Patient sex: M
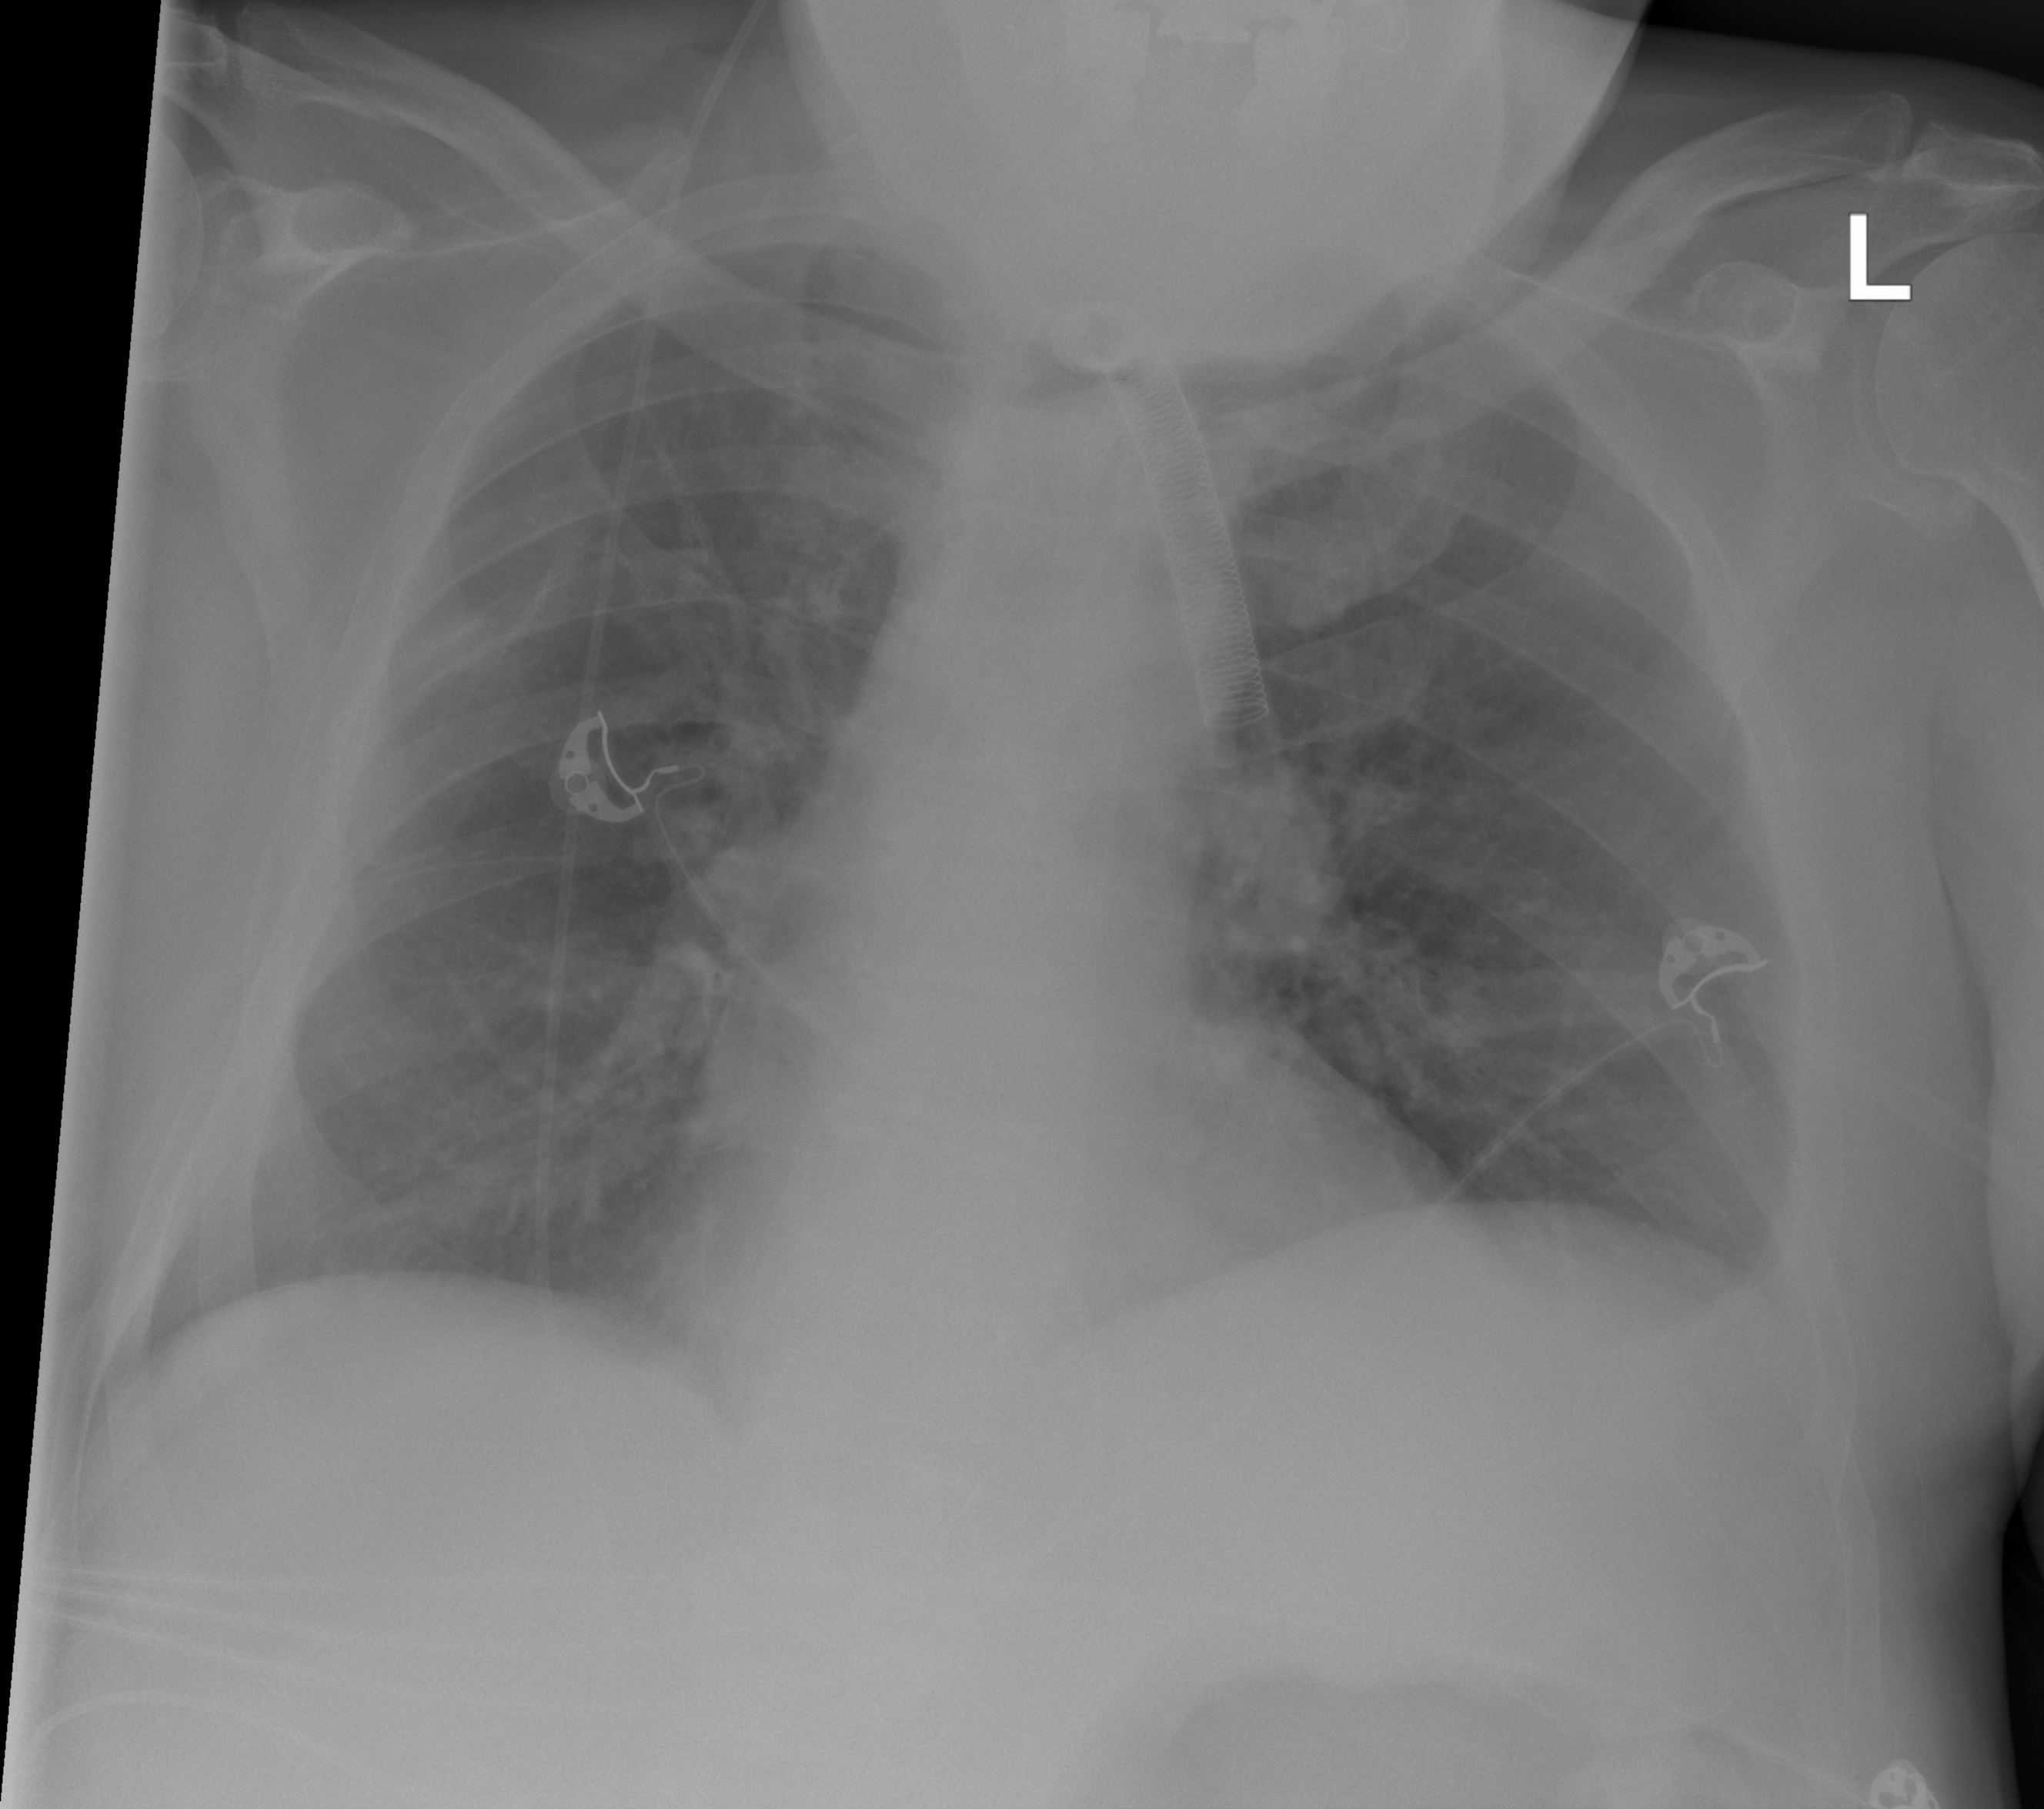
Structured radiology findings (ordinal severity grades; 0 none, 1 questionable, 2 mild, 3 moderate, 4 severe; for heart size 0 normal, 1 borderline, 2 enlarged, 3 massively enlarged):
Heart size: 0
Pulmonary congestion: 2
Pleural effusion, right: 0
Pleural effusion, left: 2
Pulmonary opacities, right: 0
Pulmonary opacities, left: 0
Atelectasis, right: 2
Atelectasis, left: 2